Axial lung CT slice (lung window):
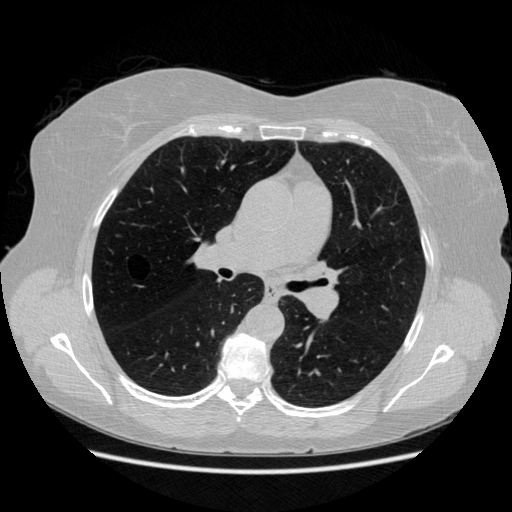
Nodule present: no